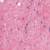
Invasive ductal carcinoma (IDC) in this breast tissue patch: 0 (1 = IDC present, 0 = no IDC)